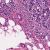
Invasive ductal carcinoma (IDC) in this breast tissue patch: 1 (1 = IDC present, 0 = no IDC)